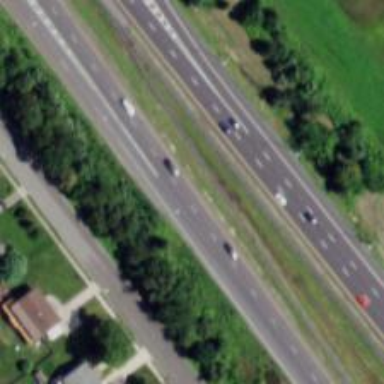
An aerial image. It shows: Urban freeway or expressway.